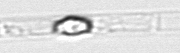
Label: Dactyliosolen_blavyanus